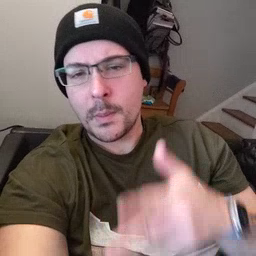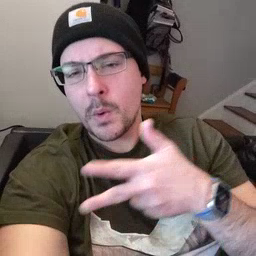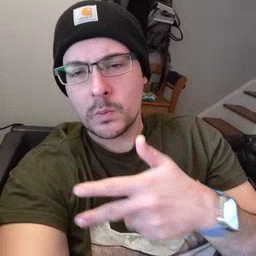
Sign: boat